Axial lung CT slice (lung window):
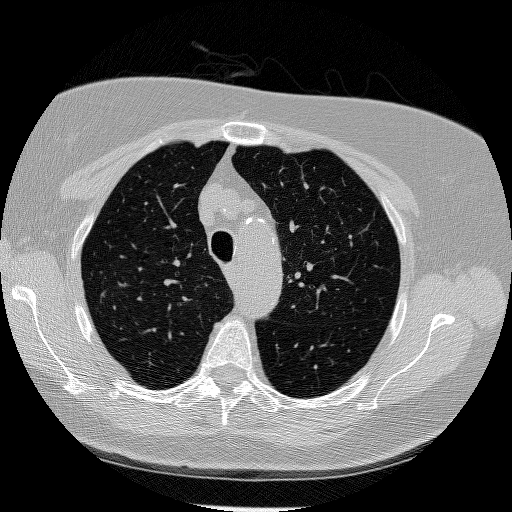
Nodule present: no